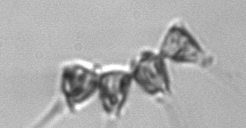
Label: Asterionellopsis_glacialis